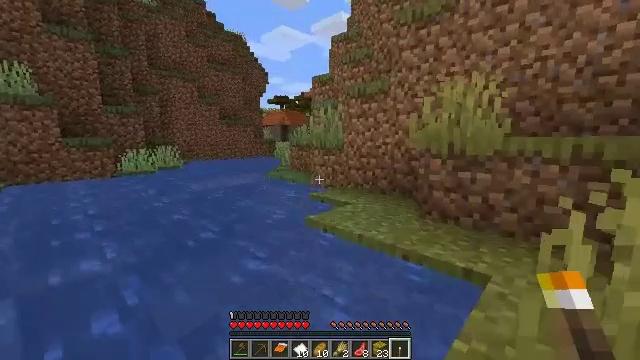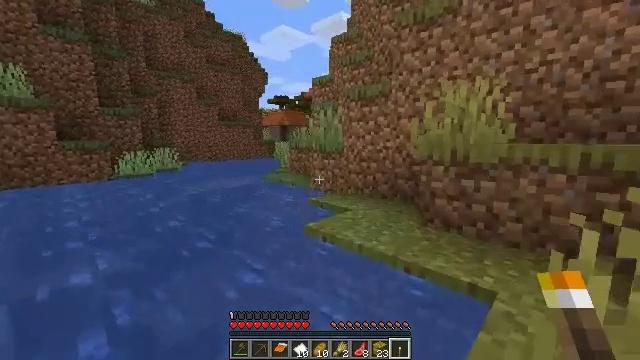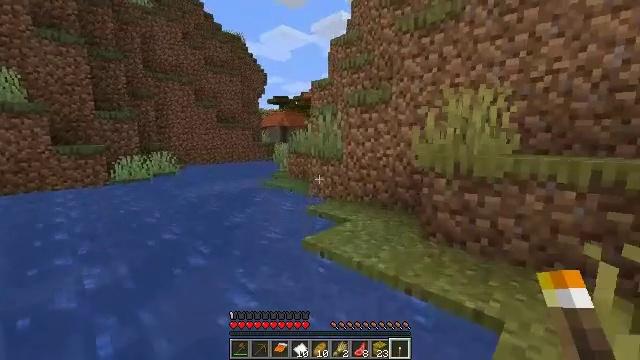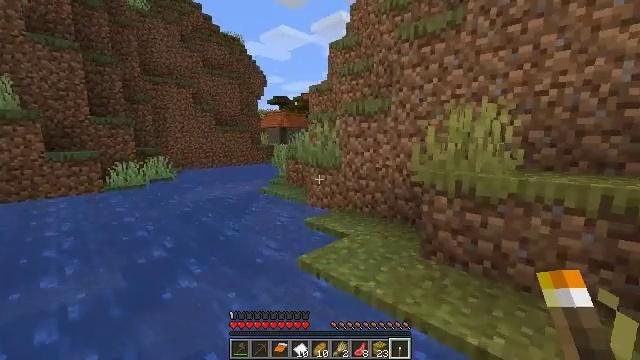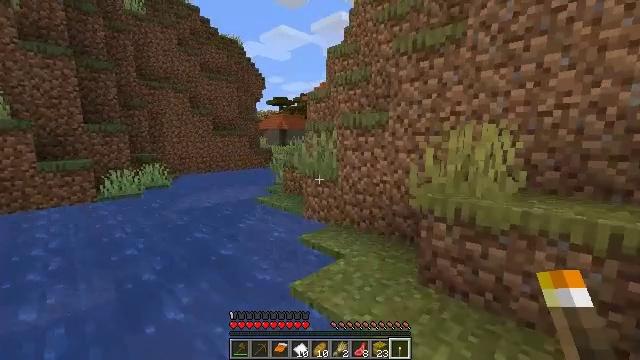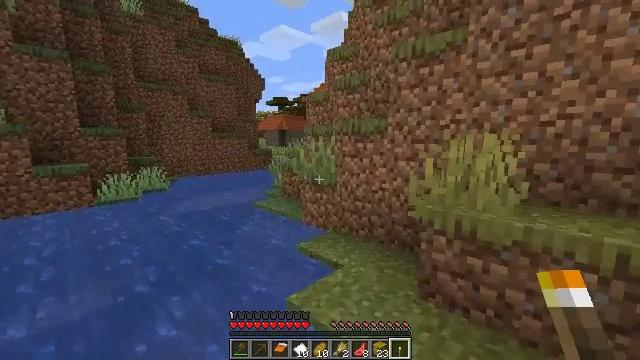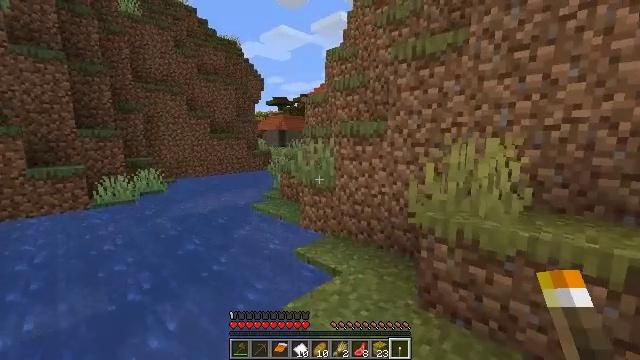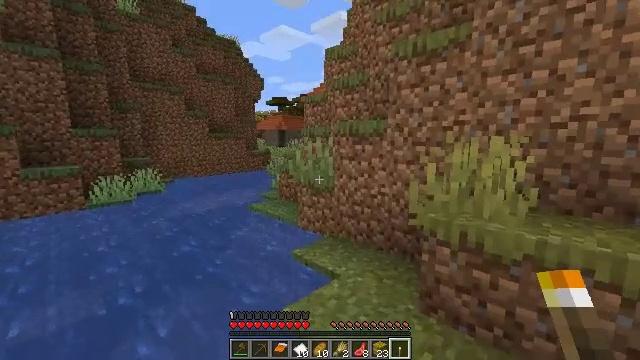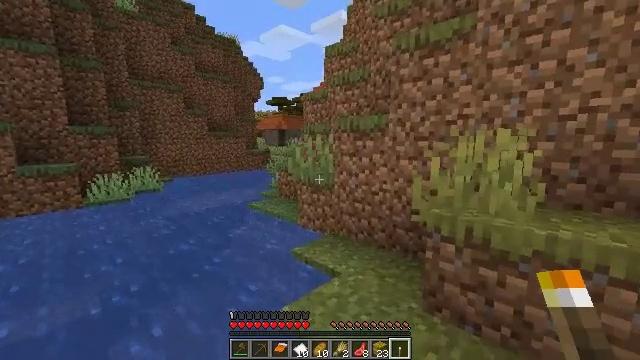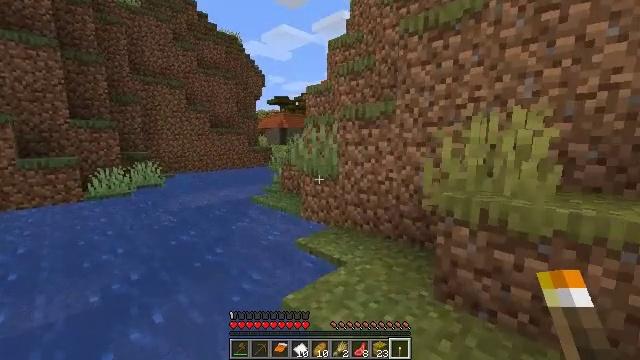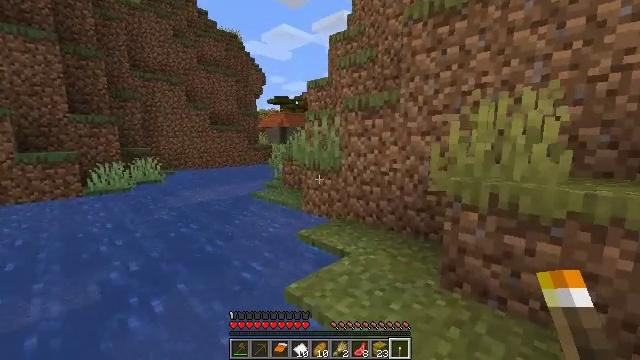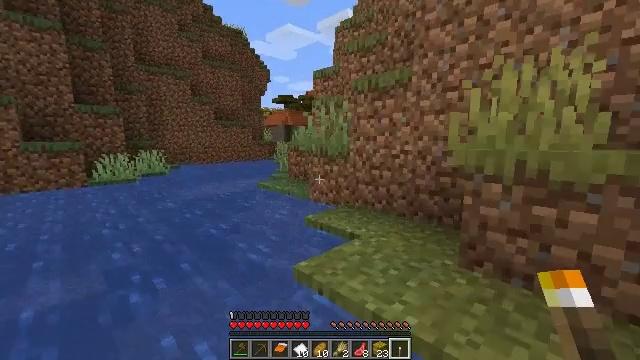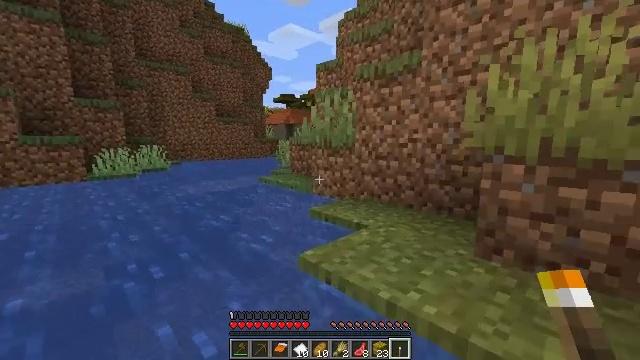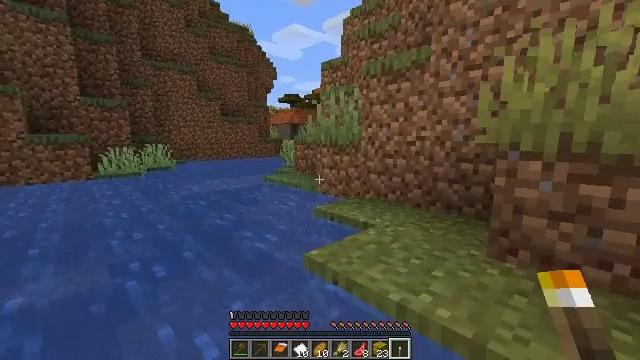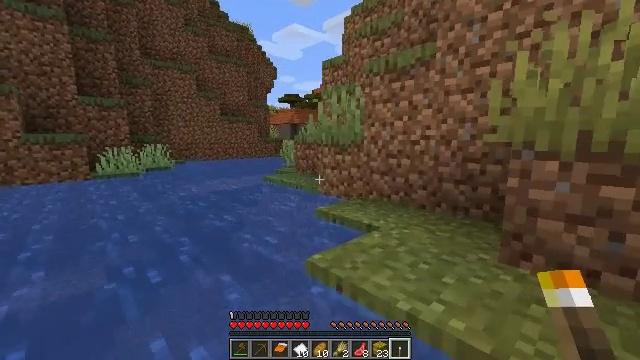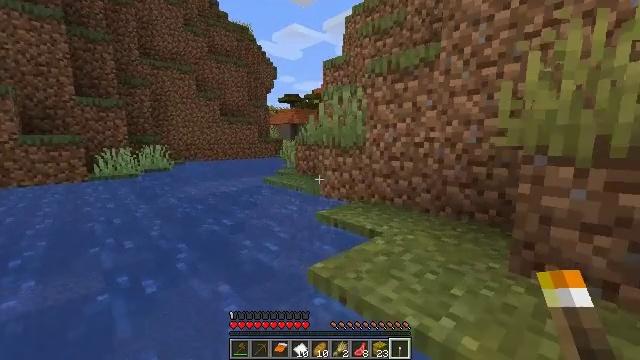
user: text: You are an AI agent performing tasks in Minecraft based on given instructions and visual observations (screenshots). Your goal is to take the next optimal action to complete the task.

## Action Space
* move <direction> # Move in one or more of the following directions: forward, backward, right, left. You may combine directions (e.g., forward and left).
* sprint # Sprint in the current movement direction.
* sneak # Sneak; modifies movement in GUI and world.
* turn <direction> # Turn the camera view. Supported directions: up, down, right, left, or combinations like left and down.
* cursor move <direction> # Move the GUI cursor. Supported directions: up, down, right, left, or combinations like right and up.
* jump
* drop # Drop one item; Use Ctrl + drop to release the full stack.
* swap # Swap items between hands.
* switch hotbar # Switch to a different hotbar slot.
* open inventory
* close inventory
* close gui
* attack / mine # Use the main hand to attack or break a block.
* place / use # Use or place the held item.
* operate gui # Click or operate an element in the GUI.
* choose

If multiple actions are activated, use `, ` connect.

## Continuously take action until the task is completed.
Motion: motion action
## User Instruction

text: Mine the blast furnace.
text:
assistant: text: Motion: move forward and move right, jump
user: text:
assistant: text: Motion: move forward and move right, jump
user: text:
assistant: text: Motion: move forward and move right, jump
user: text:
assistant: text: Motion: move forward and move right, jump
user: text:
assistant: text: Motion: move forward, jump
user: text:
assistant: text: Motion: move forward, jump
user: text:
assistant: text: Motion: move forward, jump
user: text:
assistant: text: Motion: move forward, jump
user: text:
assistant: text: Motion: move forward, jump
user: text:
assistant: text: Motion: move forward, jump
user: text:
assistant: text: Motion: move forward, jump
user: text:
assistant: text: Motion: move forward, jump
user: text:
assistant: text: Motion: move forward, jump
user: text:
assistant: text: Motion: move forward, jump
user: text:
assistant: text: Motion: move forward, jump
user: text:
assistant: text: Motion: move forward, jump
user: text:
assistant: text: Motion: move forward, jump
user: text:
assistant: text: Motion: move forward and move right, jump
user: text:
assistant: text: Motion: move forward and move right, jump
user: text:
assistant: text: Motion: move forward and move right, jump
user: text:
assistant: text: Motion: move forward and move right, jump
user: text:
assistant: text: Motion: move forward and move right, jump
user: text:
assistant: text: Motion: move forward and move right, jump
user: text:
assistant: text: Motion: move forward and move right, jump
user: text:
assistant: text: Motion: move forward and move right, jump
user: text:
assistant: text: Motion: move forward and move right, jump
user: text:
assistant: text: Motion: move forward and move right, turn left and down, jump
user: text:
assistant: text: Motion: move forward, turn left and down
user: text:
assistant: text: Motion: move forward, turn left
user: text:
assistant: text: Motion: move forward